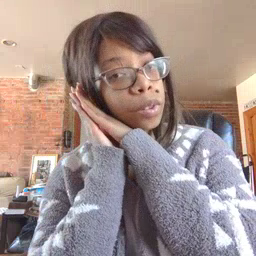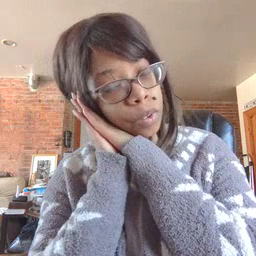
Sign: bedroom